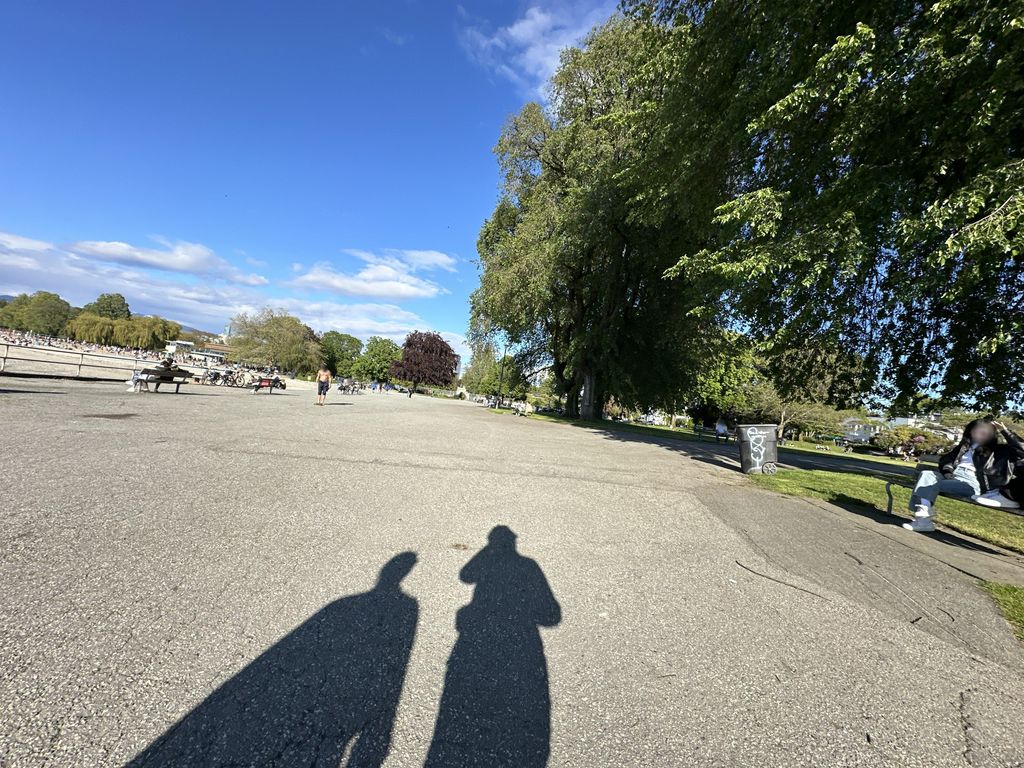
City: vancouver